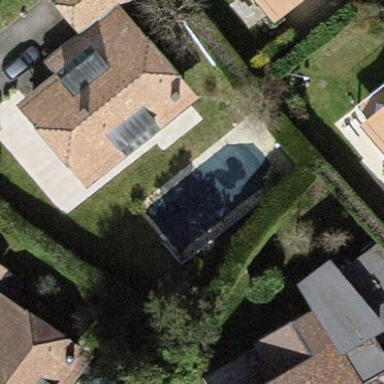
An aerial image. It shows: Swimming pool located in leisure land.